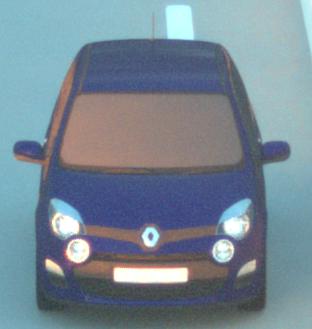
Make: Renault
Model: Twingo 1.2 LEV 16V 75
Detailed model: Twingo (II)
Model produced from: 2012/01
Model produced until: 2014/07
Doors: 3
Color: blue
Road condition: dry road
Daytime: sunrise or sunset
Contrast: medium contrast